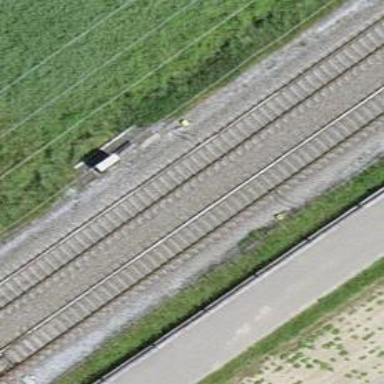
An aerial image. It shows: Railroad crossover.